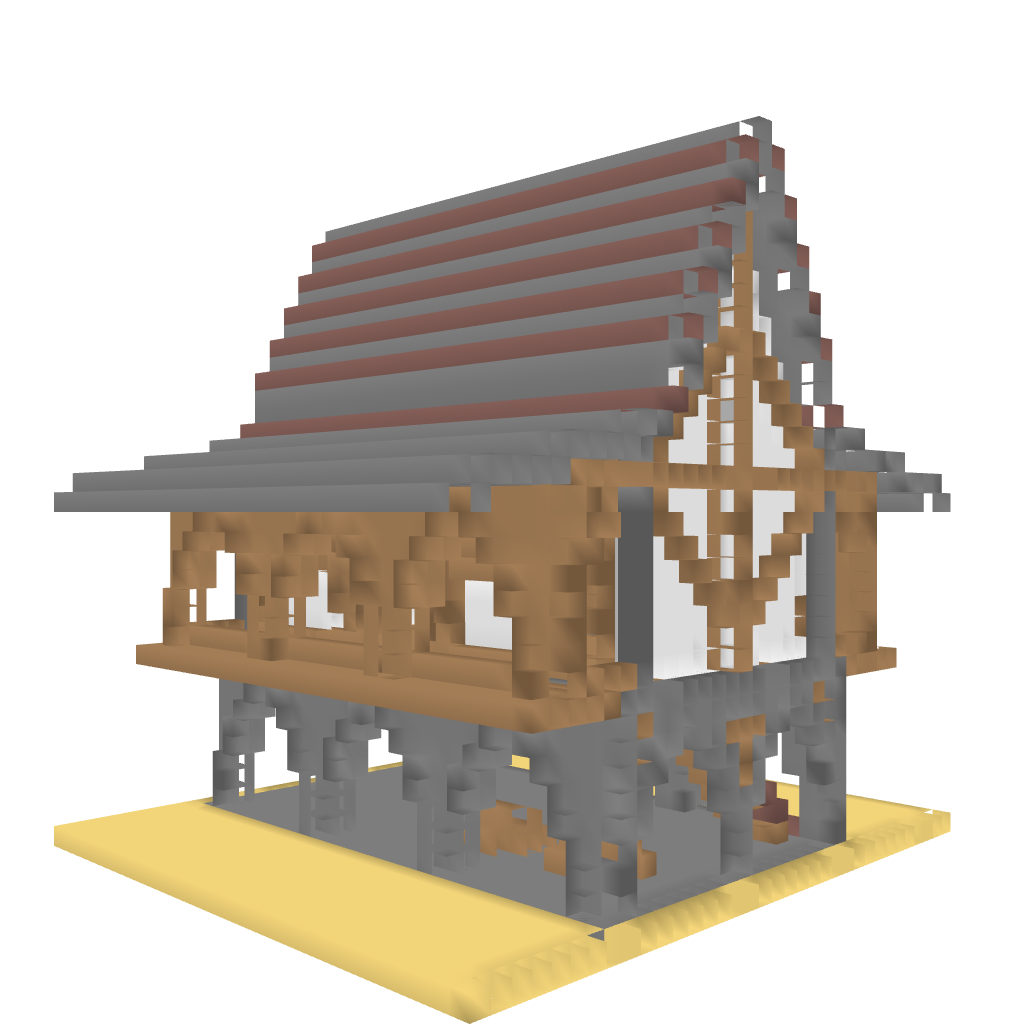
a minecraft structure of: farm house bad low quality